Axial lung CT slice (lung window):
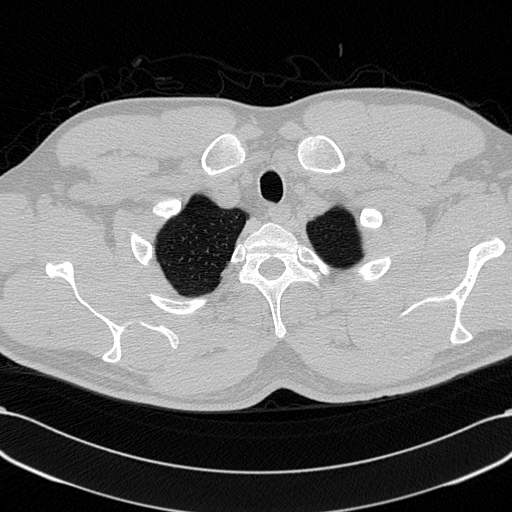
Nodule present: no